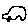
Label: car